Question: I've been stupid enough to delete too many databases in XAMPP with PHPMyAdmin and now my sites on 'localhost' don't run properly anymore. Please see this screenshot of the main errors

I guess entirely reinstalling XAMPP will fix the problem but that might take much more time than necessary. Preferably, I'd like to just reinstall the MySQL component or perhaps recreate/repair some databases required for XAMPP to function properly. However, it looks as if I can only reinstall XAMPP entirely instead of separate components (and if that's correct, it's probably for a reason...).
Do I have a better option here than a complete reinstall of XAMPP?
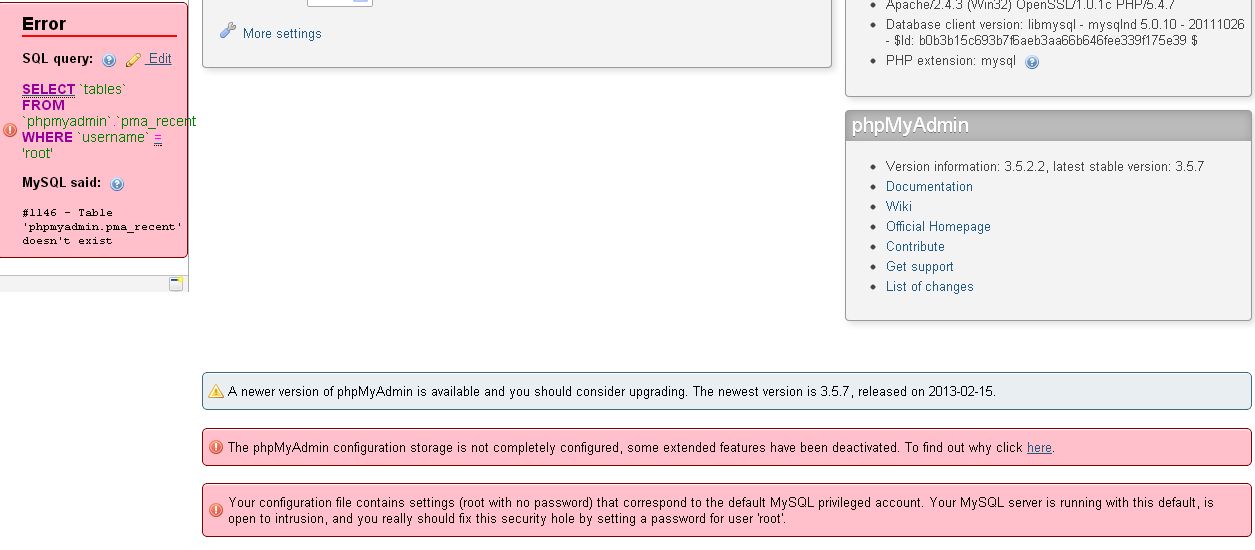
Answer: You dropped the database for PHPMyAdmin. If you can just restore that (with a command line mysql tool or any tool that does not rely on a web-interface), you can use phpmyadmin again.